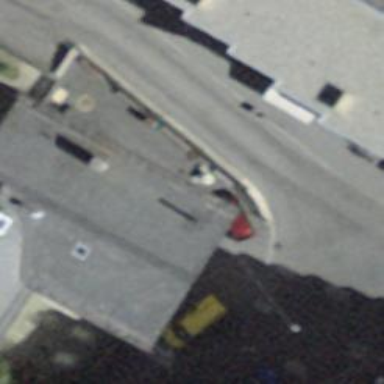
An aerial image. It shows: Clothing store.